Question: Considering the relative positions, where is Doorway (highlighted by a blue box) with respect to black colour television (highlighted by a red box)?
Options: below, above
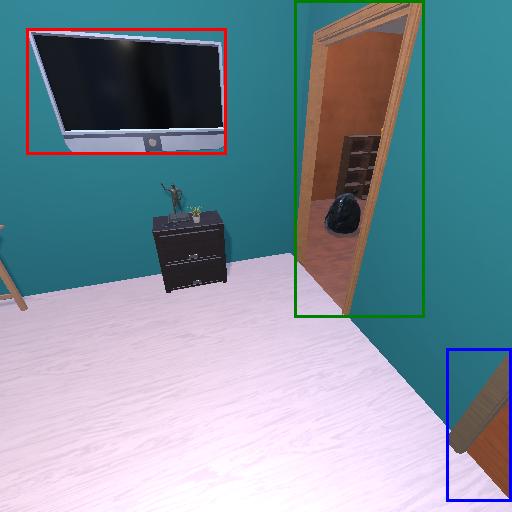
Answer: below